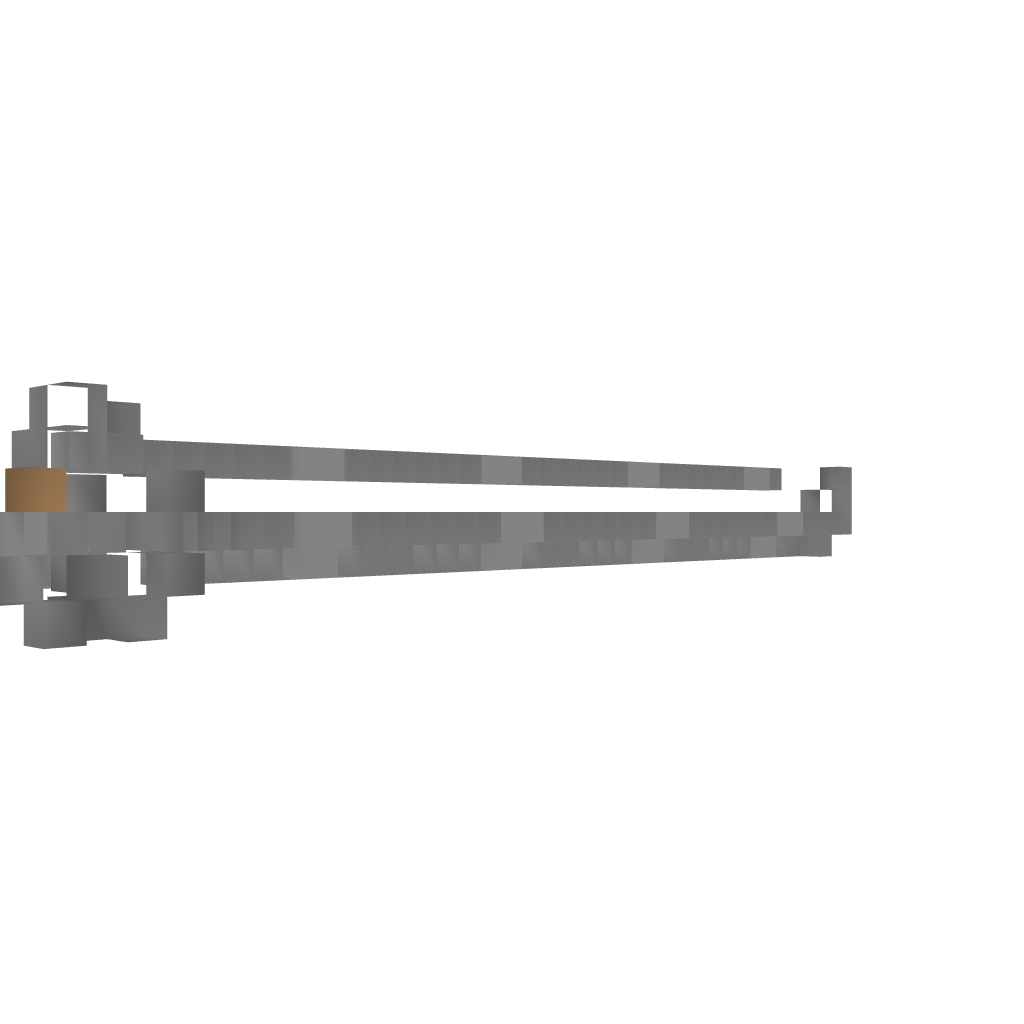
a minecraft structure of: Automatic Boiler bad low quality